Interaction volume radius: 5 \u00c5
Interaction volume height: 20 \u00c5
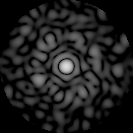
Disorder parameter: 0.8484